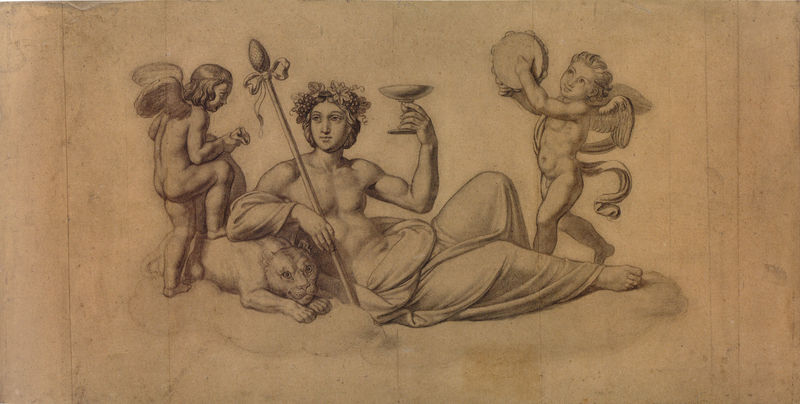
Titel: Dionysos mit zwei Eroten/Der Herbst
Künstler: Peter - Werkstatt Cornelius
Standort: Berlin
Institution: Alte Nationalgalerie
Schlagwörter: akt, blätter, flügel, gott, gruppe, himmel, körper, laub, mann, nackt, umhang, braun, brust, frau, haar, mund, nase, skizze, zeichnung, blüten, dame, tier, tuch, wolke, schleife, tanz, jung, trinken, arme, augen, band, falten, schale, stehen, gewand, haare, kelch, musik, schleifen, tanzen, krone, locken, schultern, kinder, stock, engel, krug, trauben, schwanz, liegen, stab, studie, wein, muse, ellenbogen, knie, liegend, gestalt, becher, katze, antike, fuss, kohle, radierung, stich, bleistift, allegorie, entwurf, kranz, lorbeer, göttin, trommel, jüngling, efeu, weintrauben, muskel, bacchus, toga, löwe, pokal, hirtenstab, reben, bänder, amor, putten, tunika, trinkschale, putti, antikisch, zepter, amoretten, dionysos, leopard, raubkatze, szepter, weinreben, tambourin, tamburin, sizze, zeichnug, tiger, staab, löwin, panther, jaguar, götting, bachus, tamborin, loorbeer, nsckt, antikle, bacchant, bachant, hirtenstaab, ei, begränzt, starl